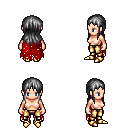
a pixel art fantasy rpg character, female body template, human, light skin, red tattered cape, gold greaves, gray unkempt hairstyle, gold boots, four views (front, back, left, right), 2x2 character sprite sheet, small pixel art, hard edges, no anti-aliasing